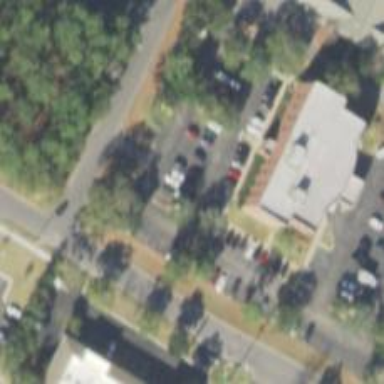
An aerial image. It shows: Parking space is available.